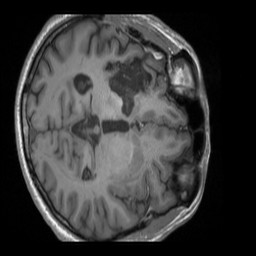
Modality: T1w
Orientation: axial
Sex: male
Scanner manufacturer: siemens
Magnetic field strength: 3 T
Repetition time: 1.51 s
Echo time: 0.00226 s